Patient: sex F, age 46
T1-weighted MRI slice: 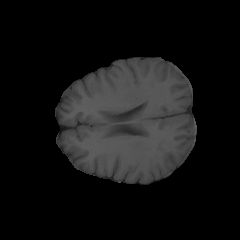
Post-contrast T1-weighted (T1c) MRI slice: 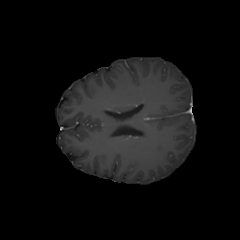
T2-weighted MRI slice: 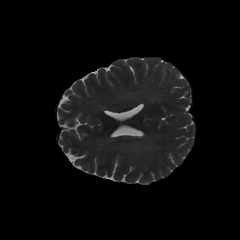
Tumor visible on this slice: no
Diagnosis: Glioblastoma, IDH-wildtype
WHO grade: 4